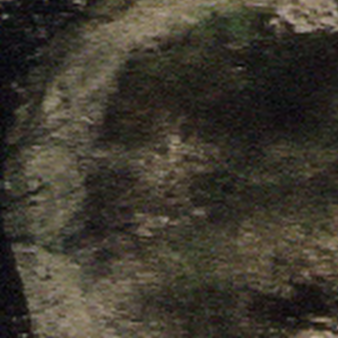
Label: other